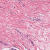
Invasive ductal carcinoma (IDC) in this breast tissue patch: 0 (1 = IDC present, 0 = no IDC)